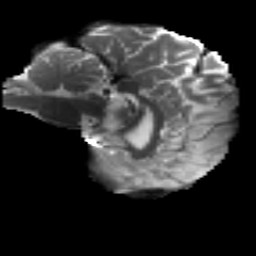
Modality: T2w
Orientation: sagittal
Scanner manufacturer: siemens
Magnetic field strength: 3 T
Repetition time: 4.16 s
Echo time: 0.0806 s